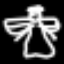
Label: angel